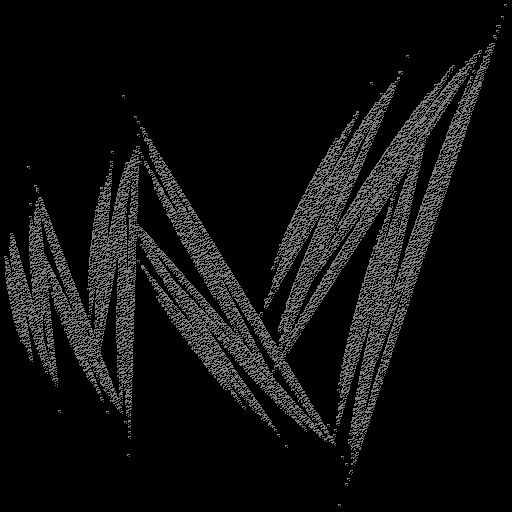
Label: bamboofern